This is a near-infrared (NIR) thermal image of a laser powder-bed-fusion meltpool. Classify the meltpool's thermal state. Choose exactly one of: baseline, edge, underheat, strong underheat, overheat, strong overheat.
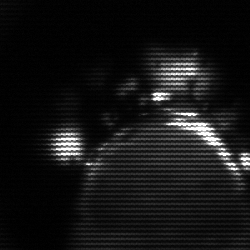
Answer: edge